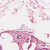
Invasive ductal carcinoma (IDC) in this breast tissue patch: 0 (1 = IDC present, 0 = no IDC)